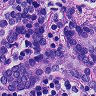
Metastatic tissue present: yes